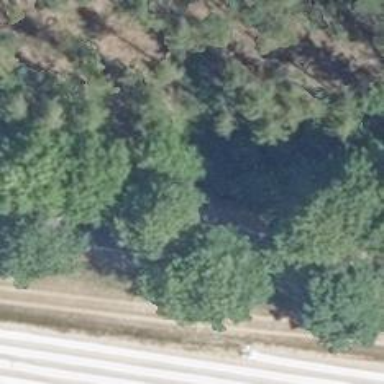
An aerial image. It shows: Row of trees in natural setting.